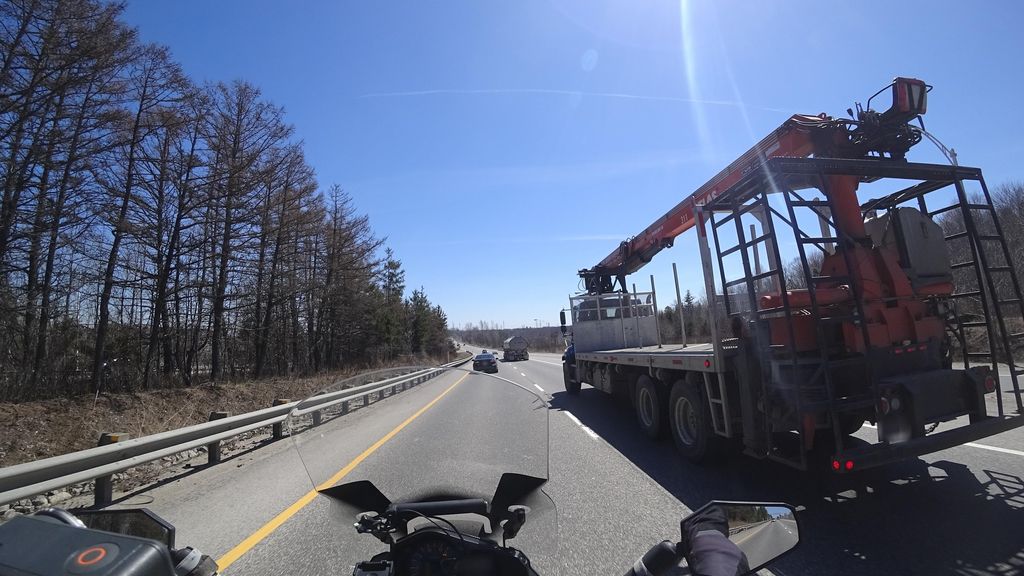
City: quebec_city